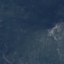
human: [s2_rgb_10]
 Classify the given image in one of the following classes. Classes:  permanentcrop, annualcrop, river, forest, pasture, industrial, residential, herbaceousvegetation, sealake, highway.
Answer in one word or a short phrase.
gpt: HerbaceousVegetation